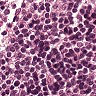
Metastatic tissue present: no